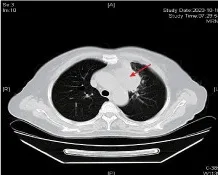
Chest CT scans at different time points. The red arrow indicates primary lesion in the left upper lobe of the lung. (D) Chest CT scan showing progression after 4 months of Anlotinib and Aumolertinib.
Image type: radiology (ct)